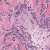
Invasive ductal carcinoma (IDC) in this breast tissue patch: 1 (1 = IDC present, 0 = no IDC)